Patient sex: F
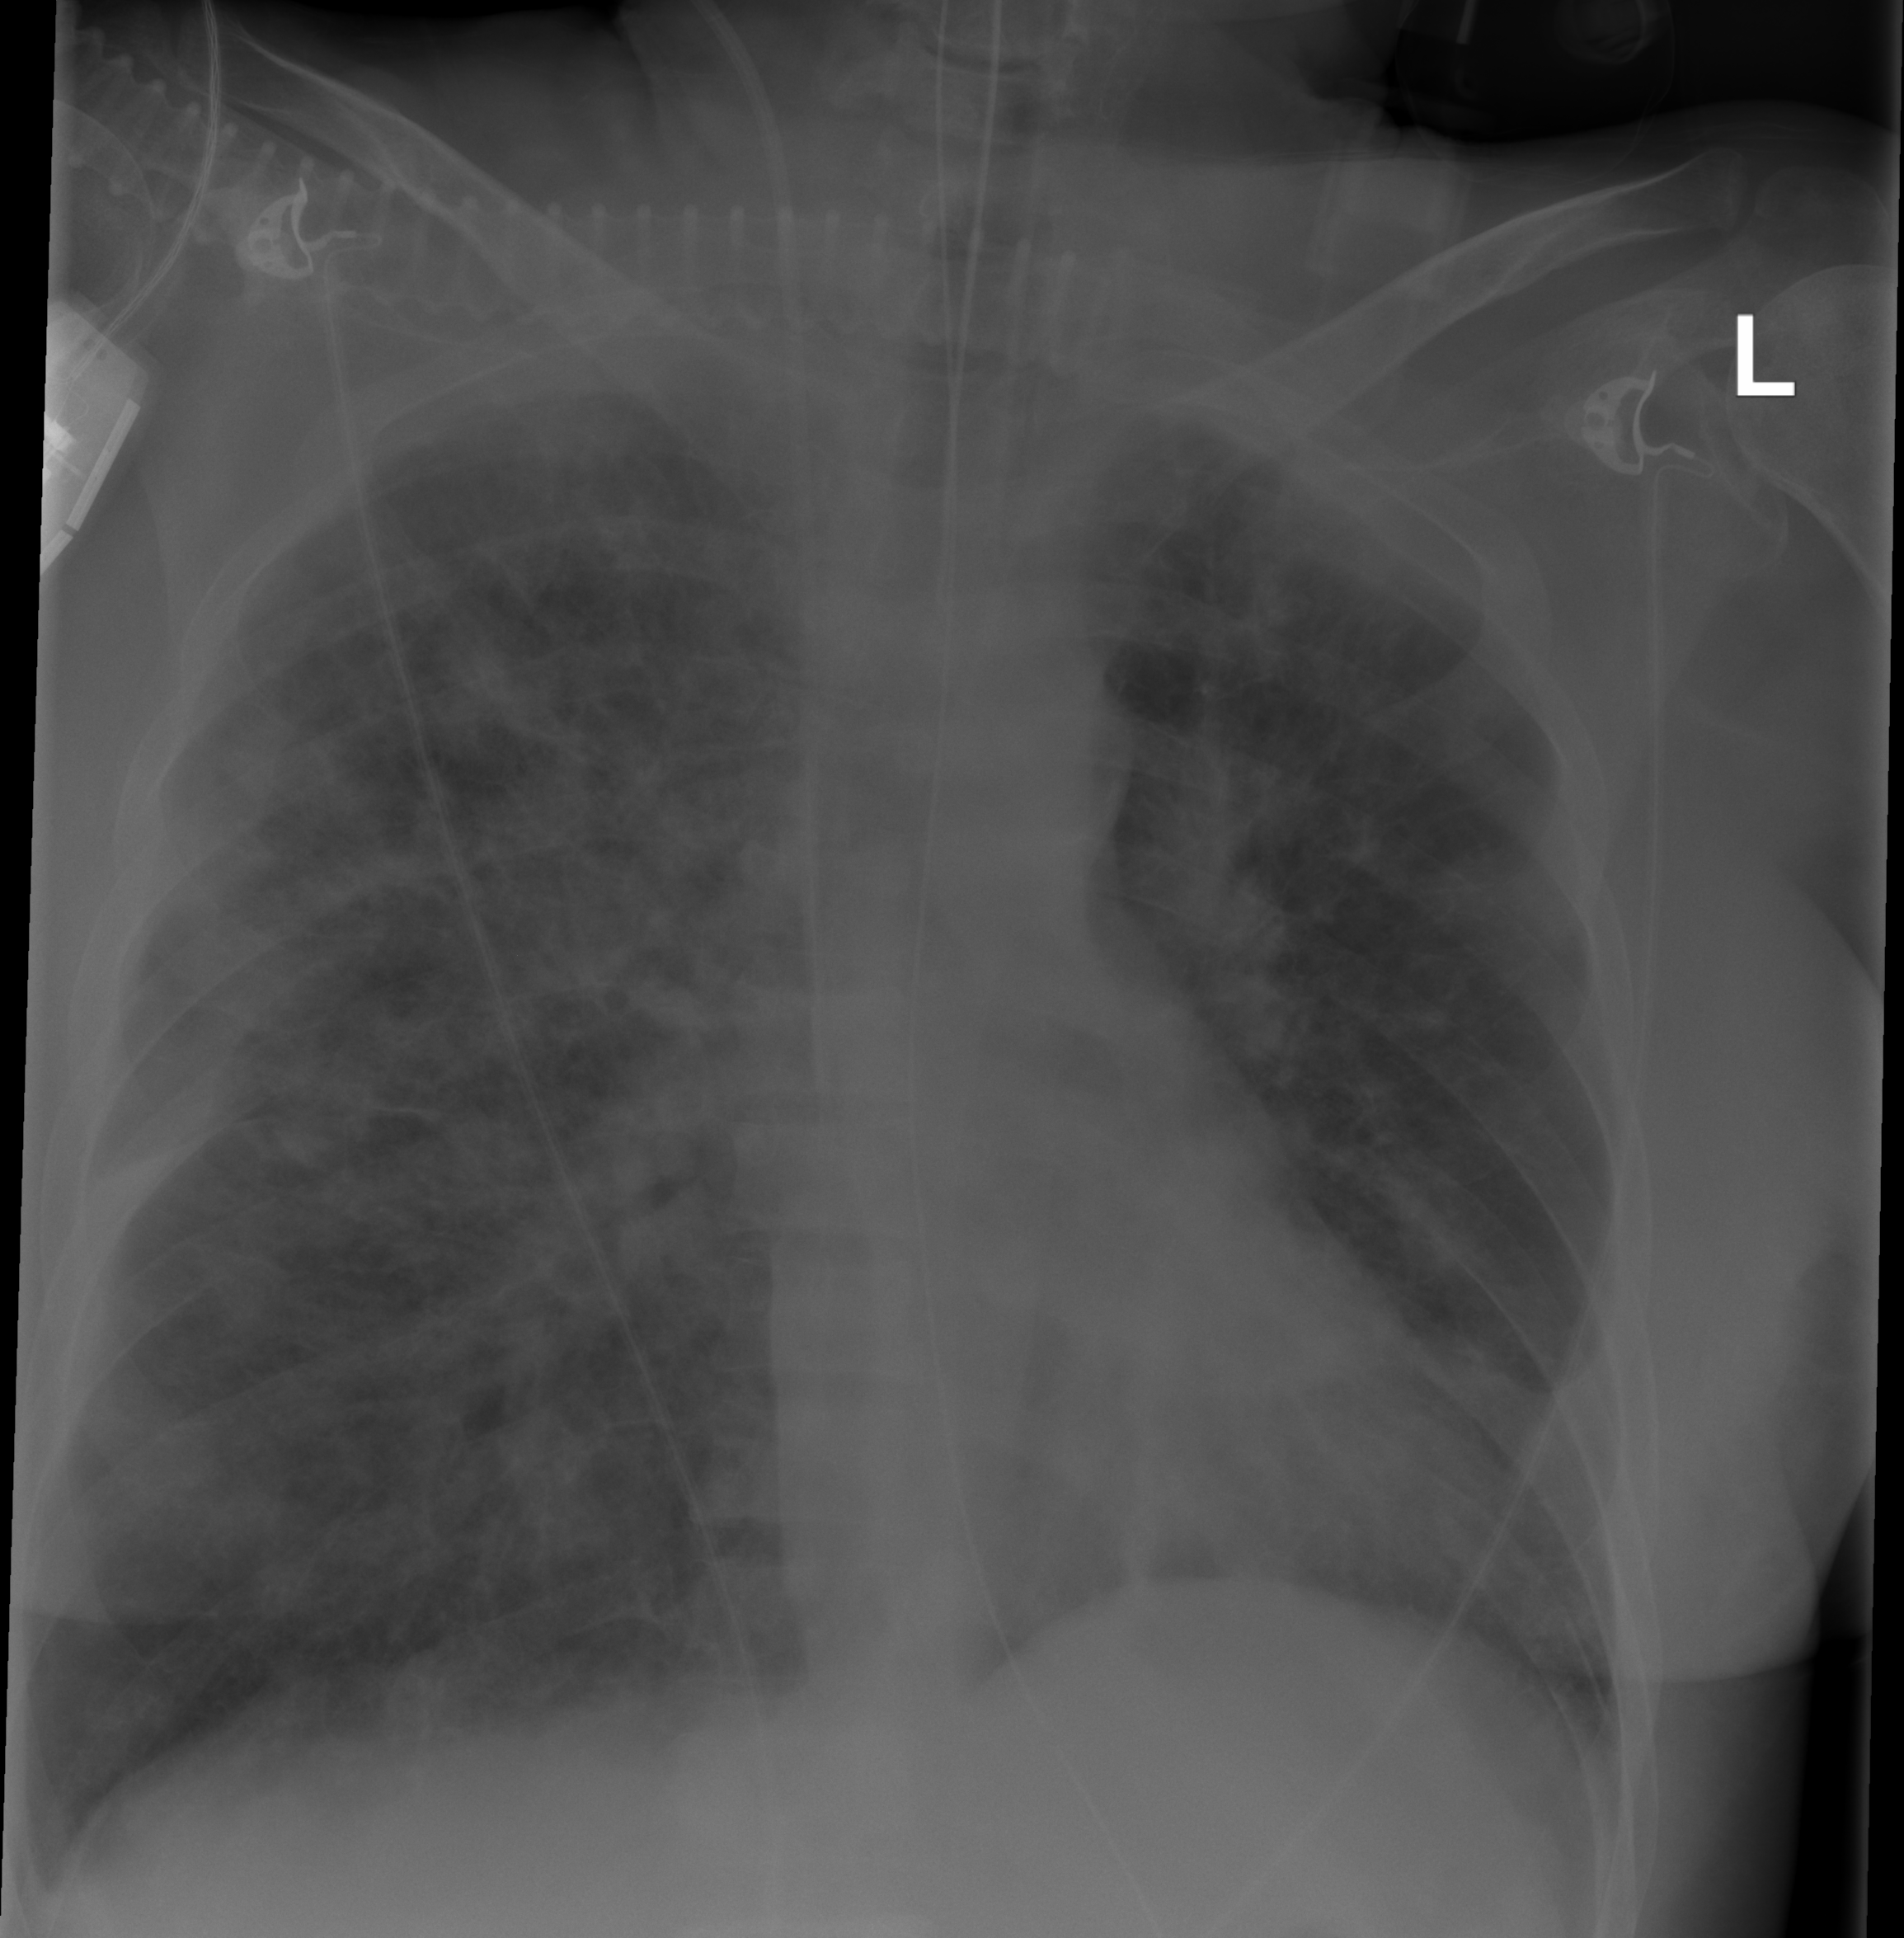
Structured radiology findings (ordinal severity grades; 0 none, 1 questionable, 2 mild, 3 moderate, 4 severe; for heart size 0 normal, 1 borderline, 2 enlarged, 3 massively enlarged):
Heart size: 0
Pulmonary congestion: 0
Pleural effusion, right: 0
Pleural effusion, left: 0
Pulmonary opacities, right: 3
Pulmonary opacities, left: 3
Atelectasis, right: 3
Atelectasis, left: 3